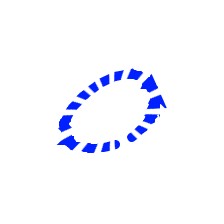
Shape: circle